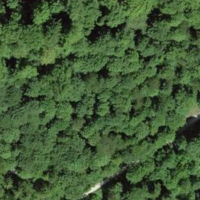
EUNIS habitat code: 41
Species observed at this site:
Cardamine heptaphylla